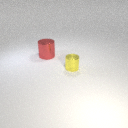
small yellow metal cylinder to the right of large red metal cylinder